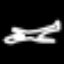
Label: airplane